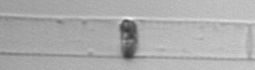
Label: Dactyliosolen_blavyanus